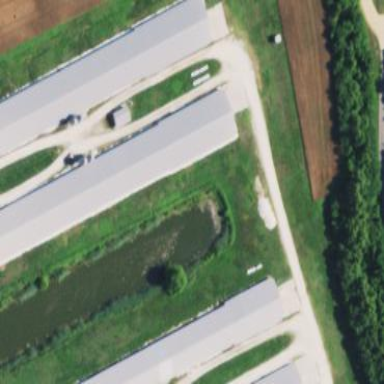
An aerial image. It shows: Farm auxiliary building.